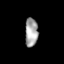
Tissue: lung
Cell type: Epithelial cells
Senescence score: 0.09914
Nuclear area (px): 365
Mean DAPI intensity: 163.173